Question: Here is my image of my app

As you can see there is white line in each row. How can I get out of that line.
Here is my code for cell that I've done
'''
cell.backgroundView = [ [[UIImageView alloc] initWithImage:[ [UIImage imageNamed:@"conta.png"] stretchableImageWithLeftCapWidth:0.0 topCapHeight:5.0] ]autorelease];
cell.textLabel.backgroundColor=[UIColor clearColor];
cell.textLabel.text = [tableArray objectAtIndex:indexPath.row];
cell.selectionStyle = UITableViewCellSelectionStyleNone;
tableView.backgroundColor=[UIColor clearColor];
return cell;
'''
I need to wipe out the white line in each row. How can I do that?
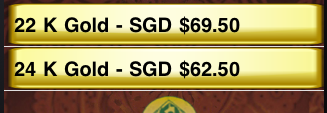
Answer: In xib u can select separator style is none. this makes white line not to display
'''
cell.backgroundView = [ [[UIImageView alloc] initWithImage:[ [UIImage imageNamed:@"conta.png"] stretchableImageWithLeftCapWidth:0.0 topCapHeight:5.0] ]autorelease];
cell.textLabel.backgroundColor=[UIColor clearColor];
cell.textLabel.text = [tableArray objectAtIndex:indexPath.row];
cell.selectionStyle = UITableViewCellSelectionStyleNone;
tableView.backgroundColor=[UIColor clearColor];
return cell;
'''